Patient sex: F
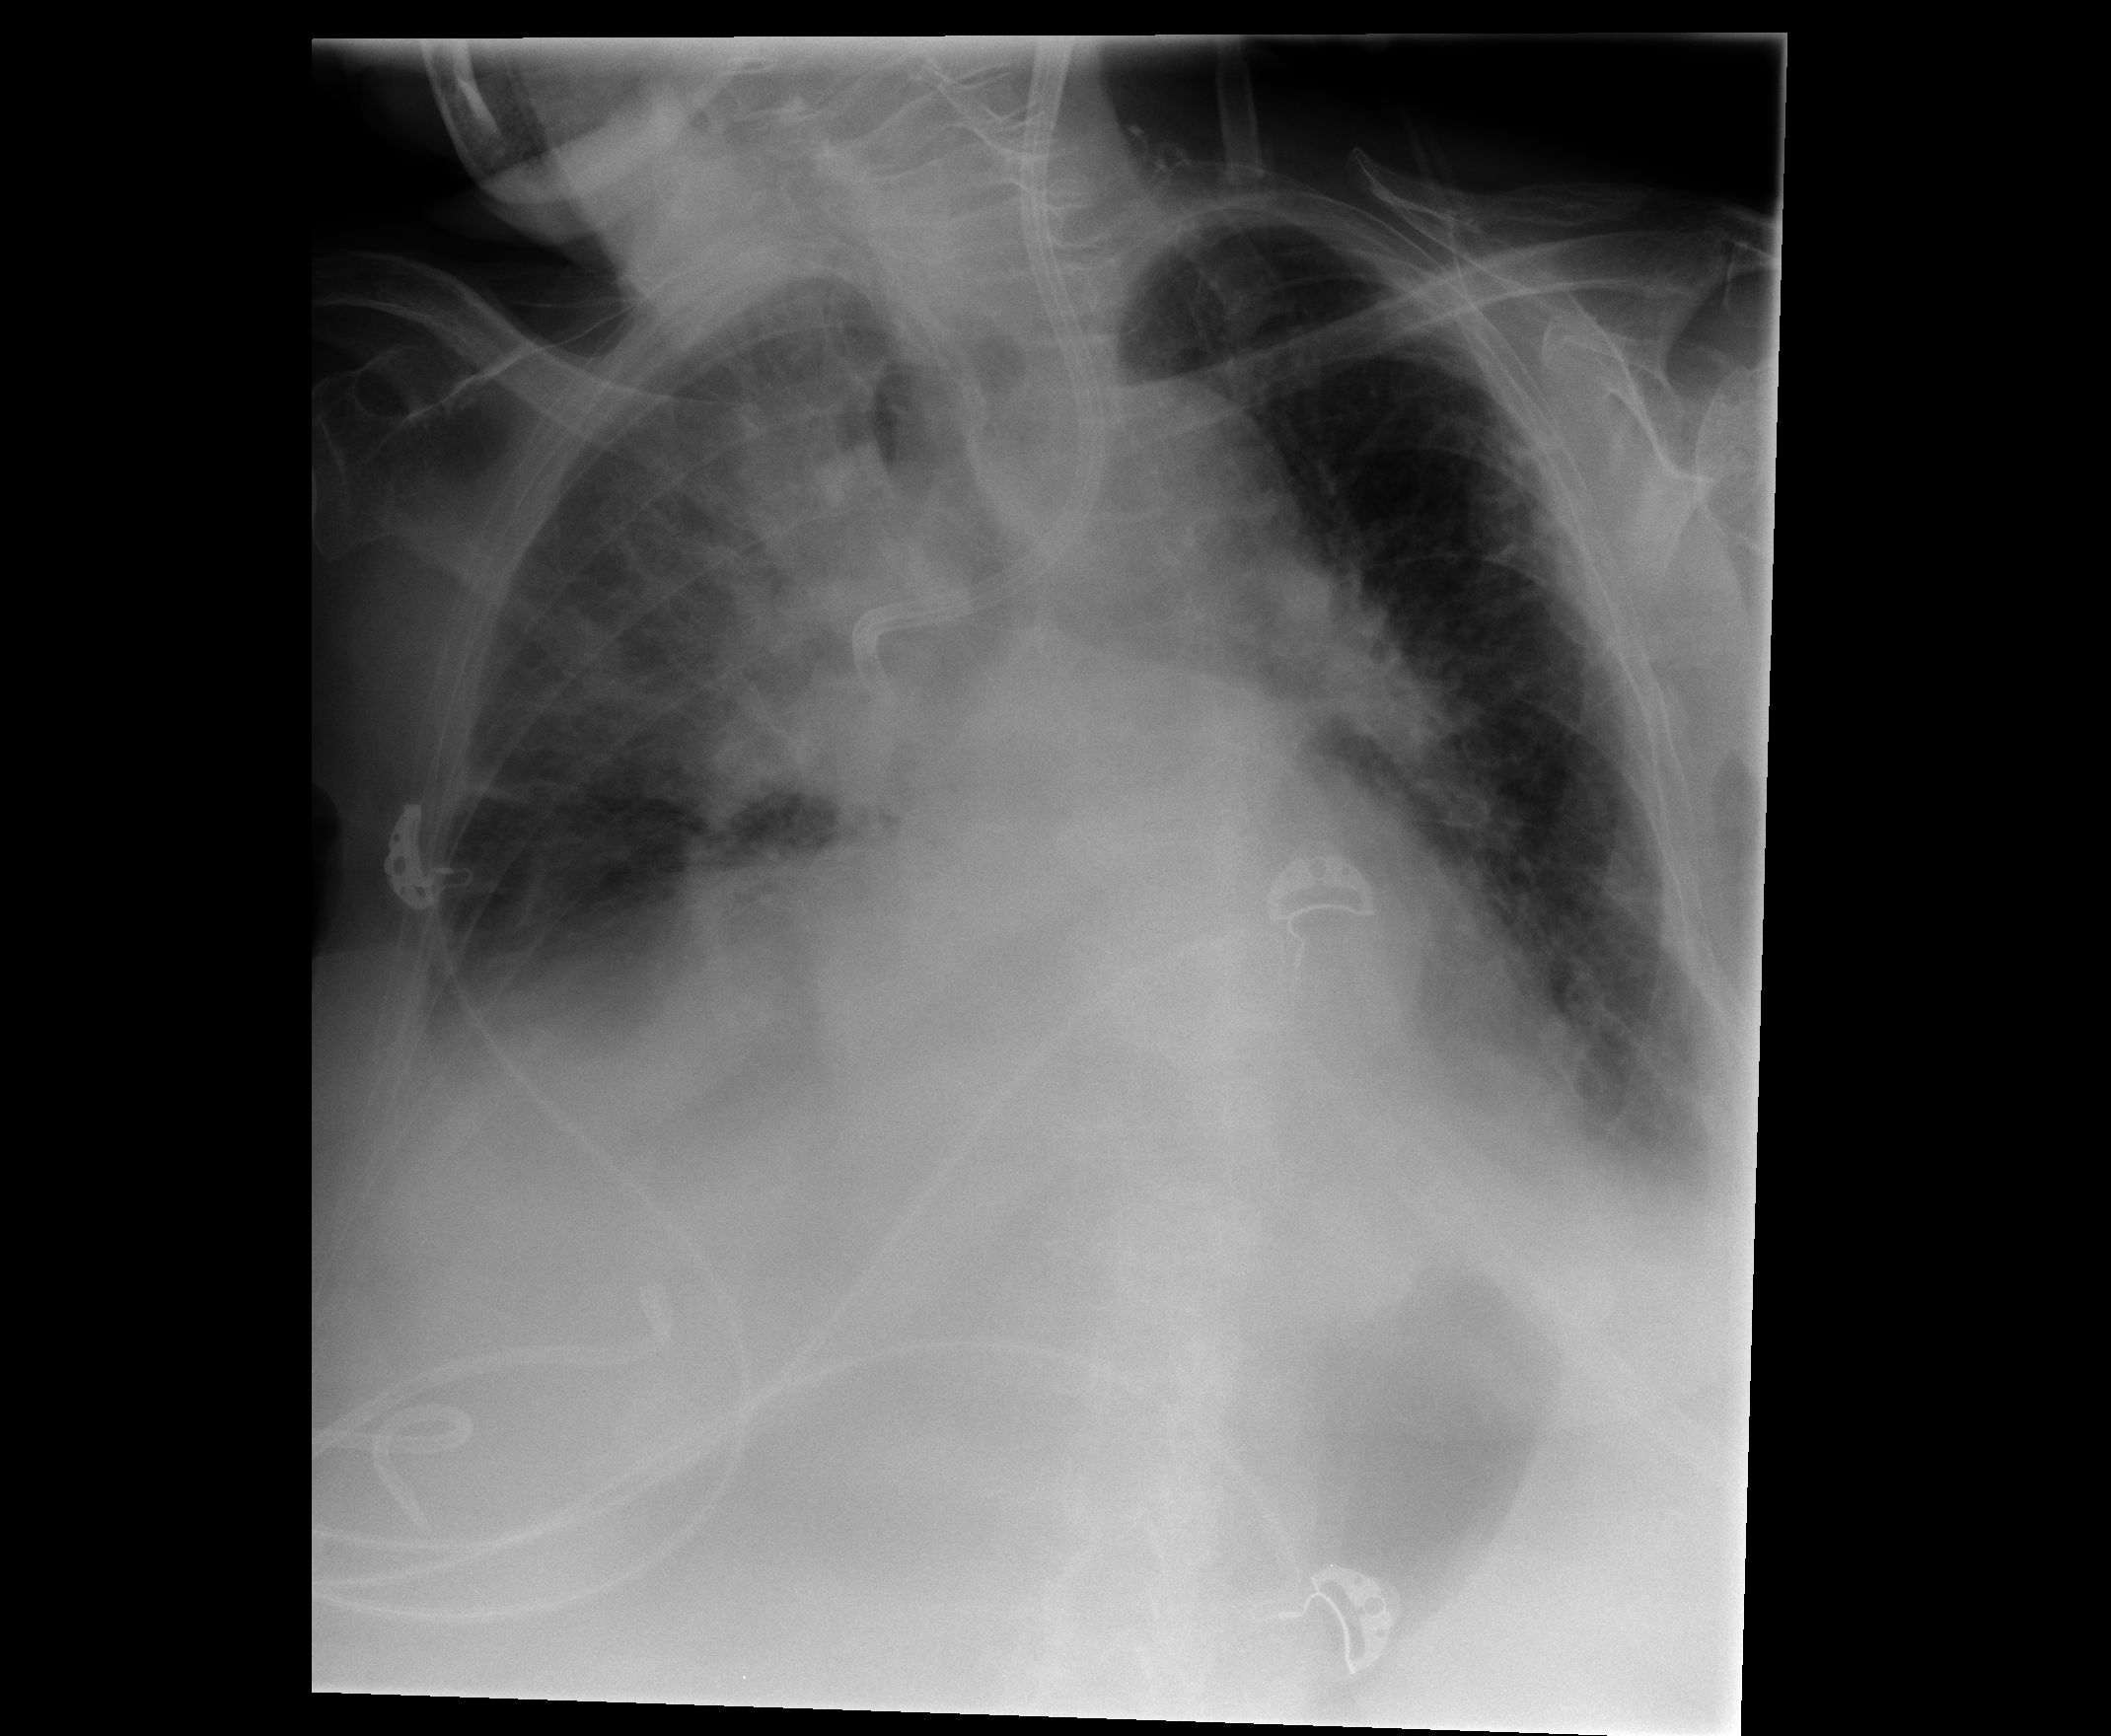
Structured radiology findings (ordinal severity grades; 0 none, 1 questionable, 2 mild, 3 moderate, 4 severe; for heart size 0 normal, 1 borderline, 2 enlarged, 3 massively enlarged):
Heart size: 0
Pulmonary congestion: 2
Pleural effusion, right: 3
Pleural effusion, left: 3
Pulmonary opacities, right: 3
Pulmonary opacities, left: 0
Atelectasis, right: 2
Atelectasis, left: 2